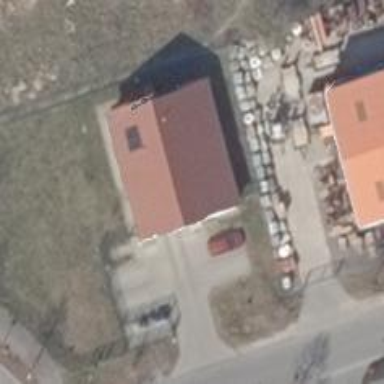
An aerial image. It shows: Ambulance station for emergencies.